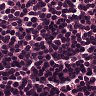
Metastatic tissue present: no